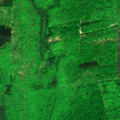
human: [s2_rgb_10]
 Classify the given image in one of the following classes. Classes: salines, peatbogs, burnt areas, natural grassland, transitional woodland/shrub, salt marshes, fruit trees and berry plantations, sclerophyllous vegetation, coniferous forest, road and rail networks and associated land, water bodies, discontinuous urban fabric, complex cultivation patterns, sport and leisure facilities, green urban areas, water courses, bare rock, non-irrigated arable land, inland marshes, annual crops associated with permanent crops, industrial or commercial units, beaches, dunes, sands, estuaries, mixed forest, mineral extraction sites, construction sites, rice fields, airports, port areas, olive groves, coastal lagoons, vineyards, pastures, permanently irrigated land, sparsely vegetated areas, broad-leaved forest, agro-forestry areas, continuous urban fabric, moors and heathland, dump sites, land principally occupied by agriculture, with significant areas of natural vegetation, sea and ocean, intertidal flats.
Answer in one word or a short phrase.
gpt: complex cultivation patterns, broad-leaved forest, mixed forest